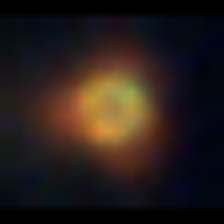
Taxon: NanoPlankton
Group: Other